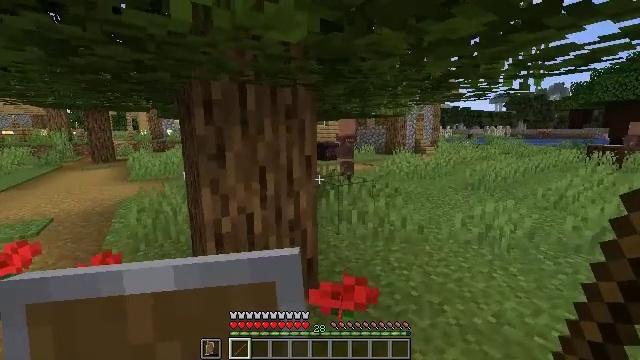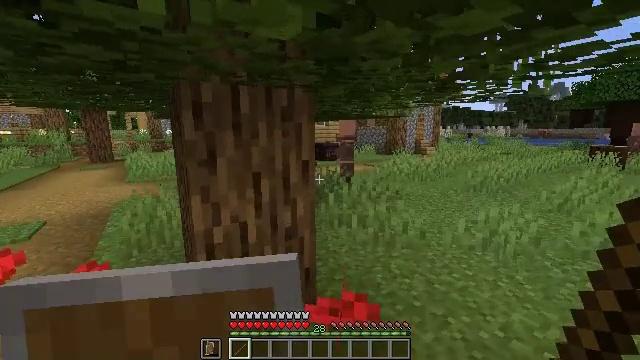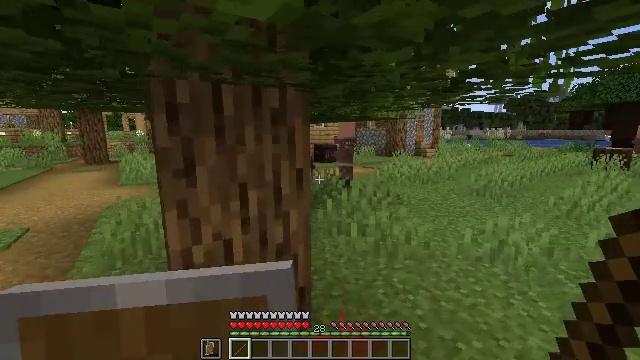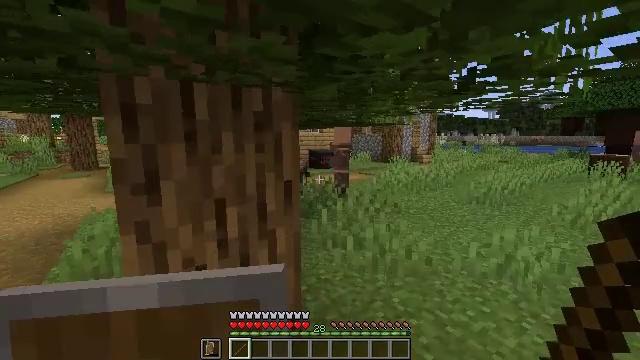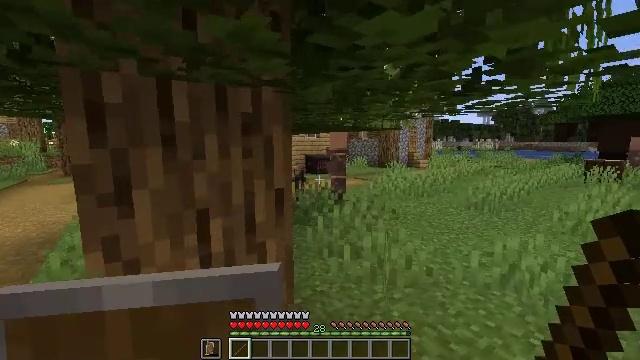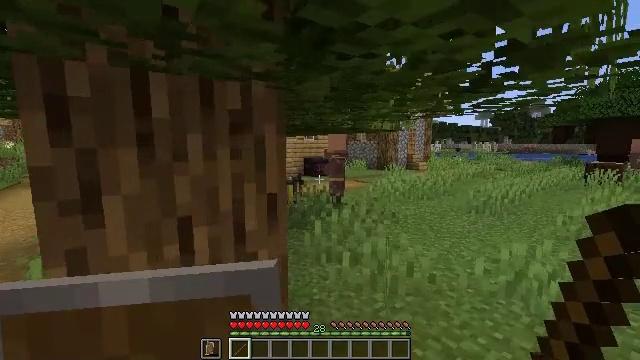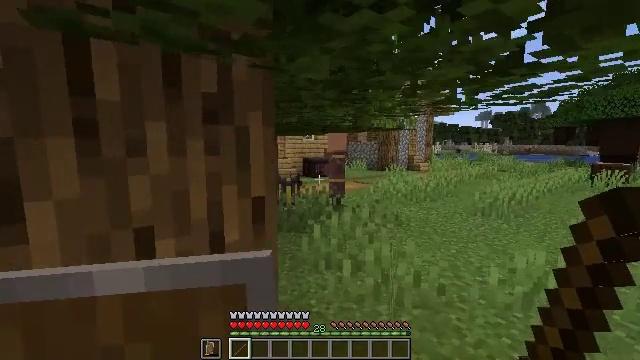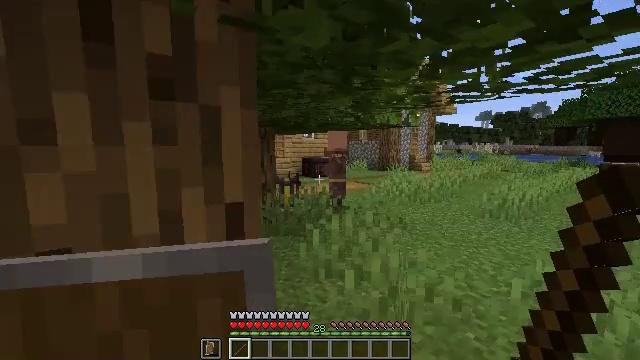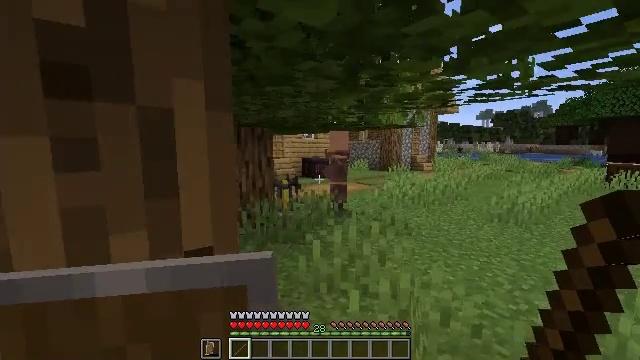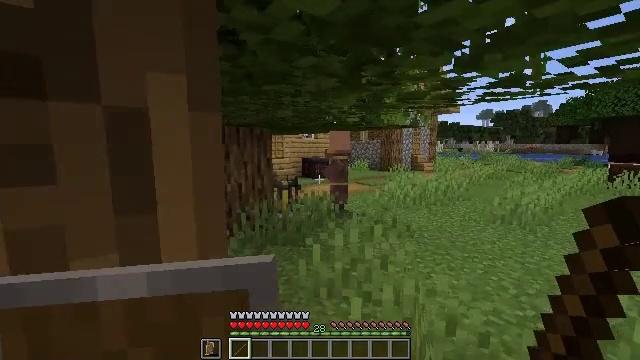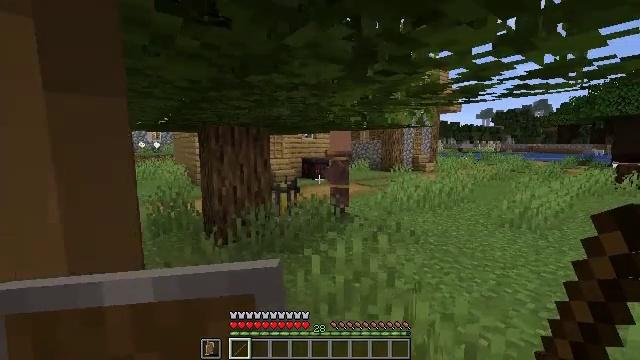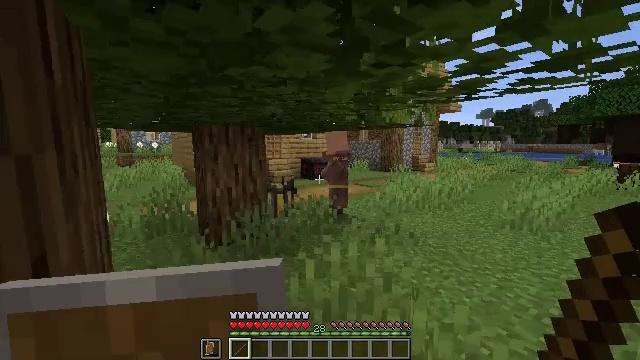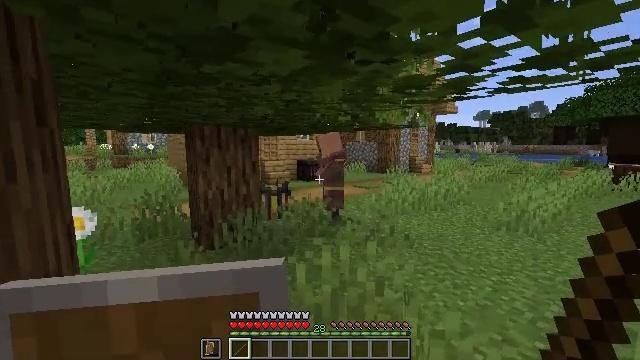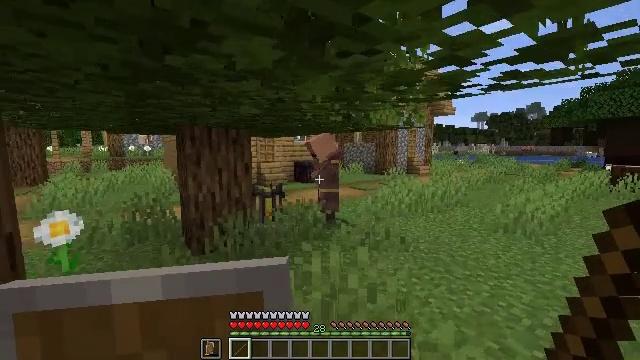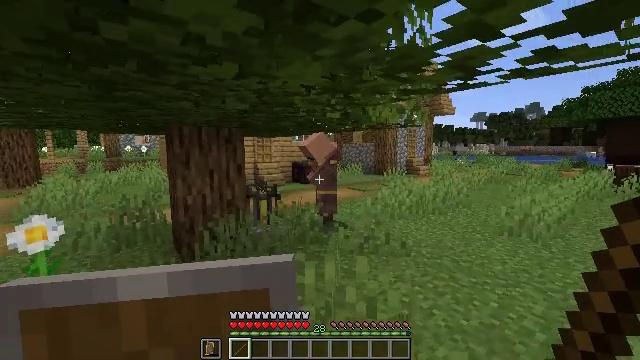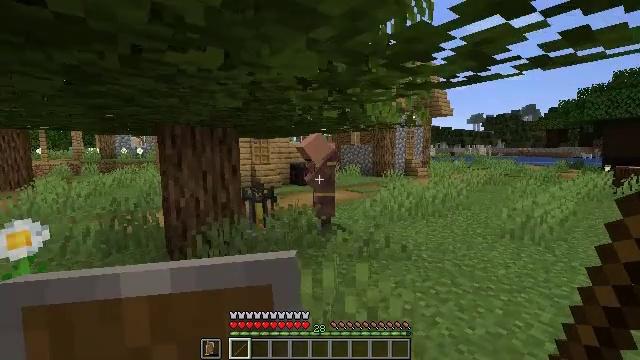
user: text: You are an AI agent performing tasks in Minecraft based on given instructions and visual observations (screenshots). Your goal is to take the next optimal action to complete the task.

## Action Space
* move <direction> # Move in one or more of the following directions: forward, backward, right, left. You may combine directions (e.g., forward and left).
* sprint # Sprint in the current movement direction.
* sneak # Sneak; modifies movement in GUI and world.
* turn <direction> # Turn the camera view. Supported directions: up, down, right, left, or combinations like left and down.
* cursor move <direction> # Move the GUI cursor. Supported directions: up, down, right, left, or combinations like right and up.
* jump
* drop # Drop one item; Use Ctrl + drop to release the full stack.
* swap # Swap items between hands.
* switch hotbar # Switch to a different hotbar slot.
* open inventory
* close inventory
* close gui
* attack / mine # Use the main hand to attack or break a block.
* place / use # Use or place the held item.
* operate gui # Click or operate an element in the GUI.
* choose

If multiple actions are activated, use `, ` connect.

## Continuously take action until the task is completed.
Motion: motion action
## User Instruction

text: Place glowstone dust in the crafting table to craft a glowstone.
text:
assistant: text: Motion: move forward
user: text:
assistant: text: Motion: move forward
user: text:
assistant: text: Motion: move forward, turn up
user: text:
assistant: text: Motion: move forward, turn up
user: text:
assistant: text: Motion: move forward
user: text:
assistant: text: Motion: move forward
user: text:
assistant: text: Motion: move forward
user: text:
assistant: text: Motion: move forward
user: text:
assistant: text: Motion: move forward
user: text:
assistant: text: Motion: move forward
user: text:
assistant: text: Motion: move forward
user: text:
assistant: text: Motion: move forward
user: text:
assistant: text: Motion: move forward
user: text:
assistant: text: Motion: move forward
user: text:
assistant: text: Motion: move forward
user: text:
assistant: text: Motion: move forward
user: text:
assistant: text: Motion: move forward
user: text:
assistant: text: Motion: move forward
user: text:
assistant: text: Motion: move forward
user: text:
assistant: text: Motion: move forward
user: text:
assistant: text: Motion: move forward
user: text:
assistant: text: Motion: move forward
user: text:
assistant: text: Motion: move forward
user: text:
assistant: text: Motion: move forward
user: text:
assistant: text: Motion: move forward
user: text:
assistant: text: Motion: move forward, use / place
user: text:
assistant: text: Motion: move forward, use / place
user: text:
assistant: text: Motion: move forward, use / place
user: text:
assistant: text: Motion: use / place
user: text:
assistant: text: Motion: no_op